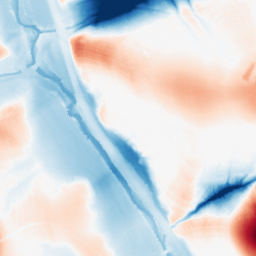
Category: morphological
Decomposition family: morphological
Decomposition parameters: operation: average
size: 50
Upsampling method: quadratic
Upsampling parameters: scale: 4
Upsampling scale: 4